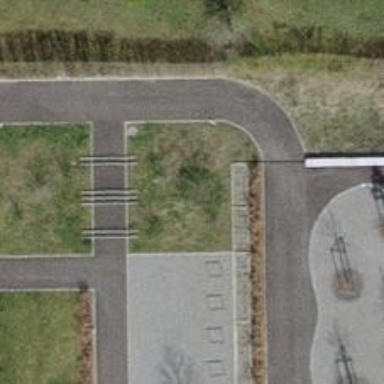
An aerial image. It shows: Set of steps on the road.